Question: I don't know how can I delete blank spaces between vertical blocks. Example:
I want that all blocks are located under each other. Each block have 'display: inline-block'. I experimented with position and display, but all in vain.
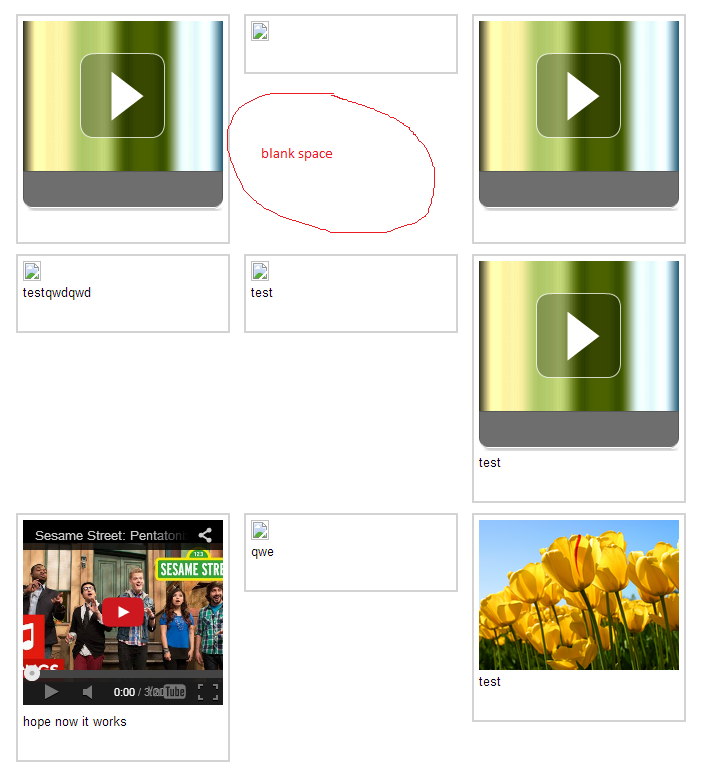
Answer: Please send me the URL First,You can use <URL>
you must embed in in your website,and you can use CSS techniques to fix the issue
you can see the demo in <URL>
and please note that, you can define a class for those object and interact with them using CSS code,you can define specific height for them,please note that the images are not loaded correctly in your web page and you have to fix them first
if you have any other question,please feel free to ask me.
Good Luck.
PS: there are some other alternatives exists for the jQuery Masonry,one is <URL>